Question: I am using the 'PlotCirc()' function of the <URL> package to visualize a contingency table:
'''
library(DescTools)
tab <- matrix(c(2,5,8,3,10,12,5,7,15), nrow=3, byrow=FALSE)
dimnames(tab) <- list(c("ABCDEFG","BCDEFGH","CDEFGHI"), c("D","E","F"))
PlotCirc( tab,
acol = c("dodgerblue","seagreen2","limegreen","olivedrab2","goldenrod2","tomato2"),
rcol = SetAlpha(c("red","orange","olivedrab1"), 0.5)
)
'''

How can I rotate all the labels (left and right side) so that they spread from the circle (text base line pointing to the middle of the circle) ? I.e. the first label "ABCDEFG" should be rotated by almost -90 degrees pointing upwards, whereas the "CDEFGHI" should be rotated by roughly 45 degrees pointing a bit down and so on.
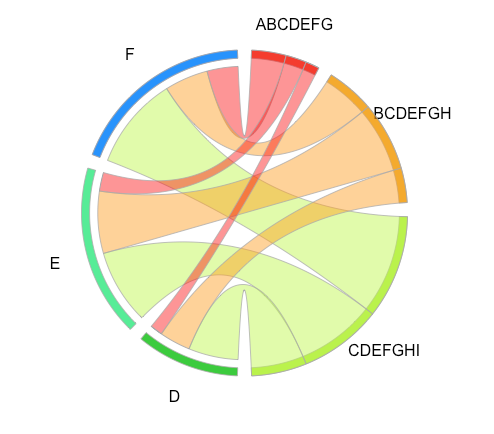
Answer: <URL>.